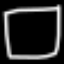
Label: square